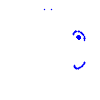
Particle: electron